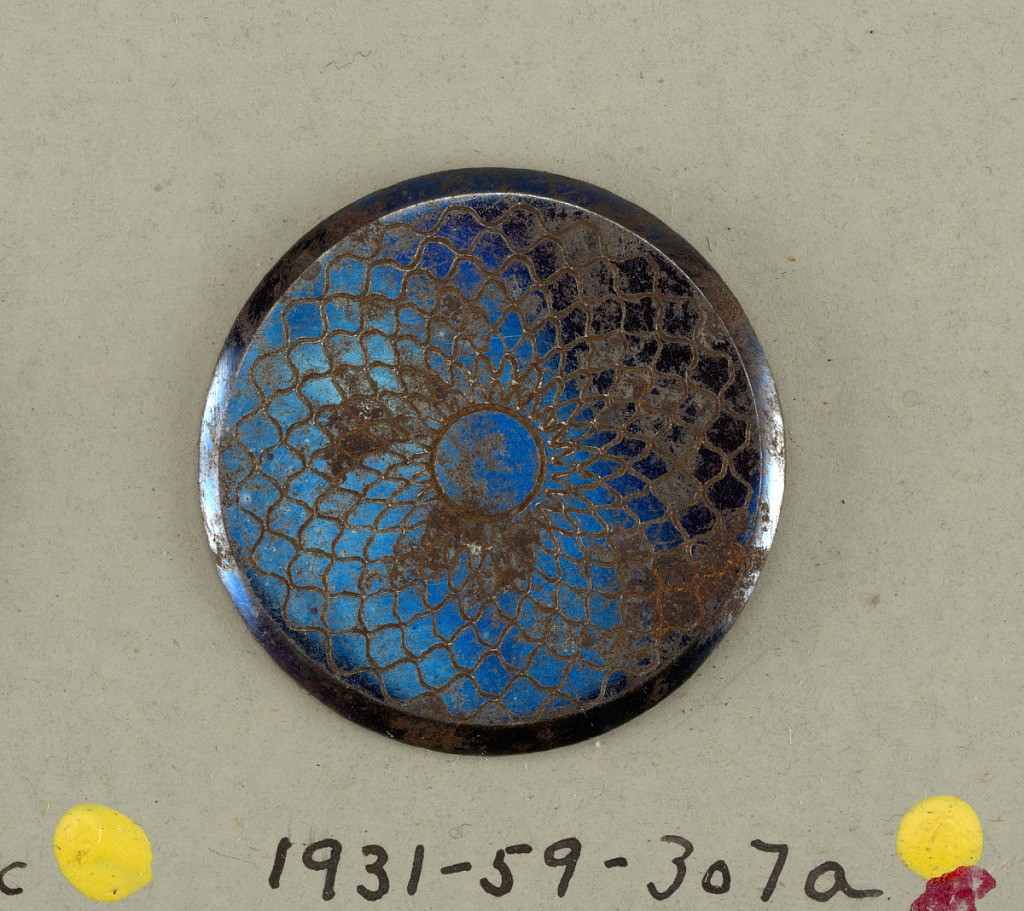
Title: Button
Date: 1800–1850
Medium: steel
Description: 1931-59-307-a: circular, flat button with bevelled edges ornament...